Interaction volume radius: 5 \u00c5
Interaction volume height: 10 \u00c5
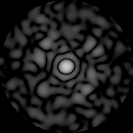
Disorder parameter: 0.8358